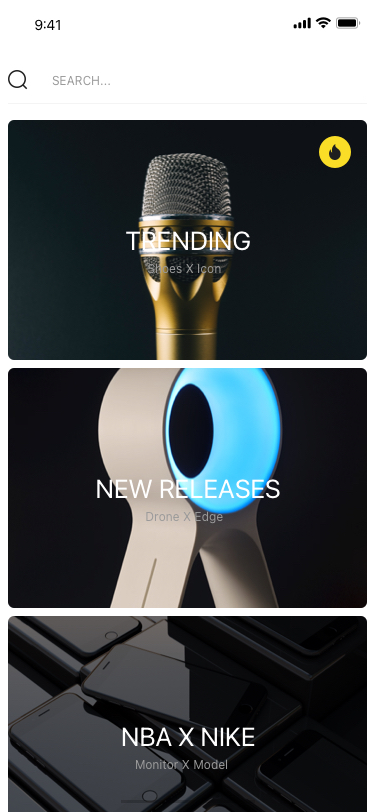
Text in this UI design:
Drone X Edge
new releases
Monitor X Model
nba x nike
trending
Shoes X Icon